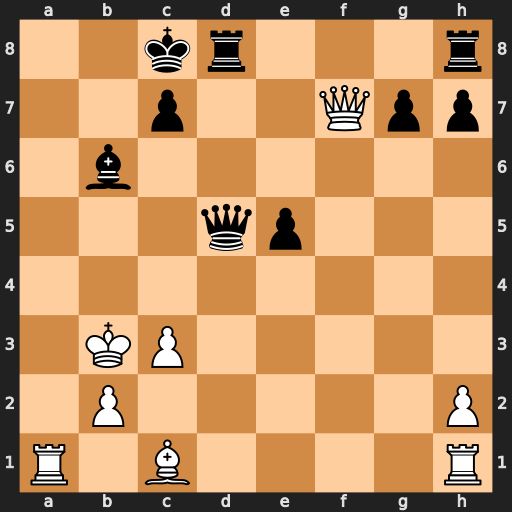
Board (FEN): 2kr3r/2p2Qpp/1b6/3qp3/8/1KP5/1P5P/R1B4R
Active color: w
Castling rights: -
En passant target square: -
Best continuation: Qxd5 Rxd5 Ra8+ Kb7 Rxh8